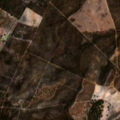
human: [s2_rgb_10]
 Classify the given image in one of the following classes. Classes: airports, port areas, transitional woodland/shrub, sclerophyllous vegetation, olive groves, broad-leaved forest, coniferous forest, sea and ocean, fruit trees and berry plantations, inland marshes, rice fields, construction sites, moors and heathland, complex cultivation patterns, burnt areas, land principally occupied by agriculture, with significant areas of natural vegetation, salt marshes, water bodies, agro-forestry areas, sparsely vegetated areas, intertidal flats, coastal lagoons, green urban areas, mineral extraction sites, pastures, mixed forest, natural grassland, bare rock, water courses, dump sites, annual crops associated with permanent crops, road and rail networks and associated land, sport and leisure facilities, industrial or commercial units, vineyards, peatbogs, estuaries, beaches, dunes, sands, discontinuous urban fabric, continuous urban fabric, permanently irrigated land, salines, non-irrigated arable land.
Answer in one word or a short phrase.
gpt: agro-forestry areas, broad-leaved forest, transitional woodland/shrub